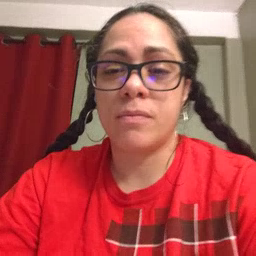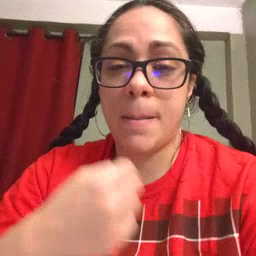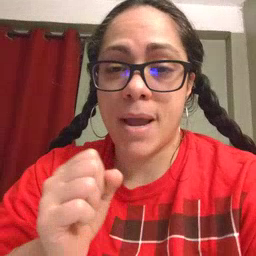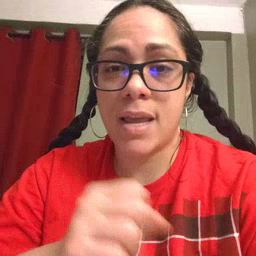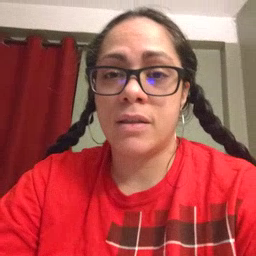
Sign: make